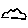
Label: cloud